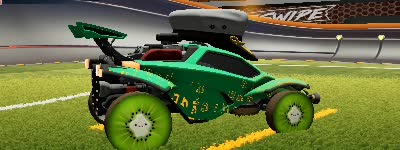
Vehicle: octane